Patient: sex M, age 34
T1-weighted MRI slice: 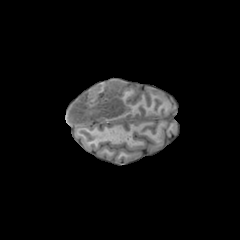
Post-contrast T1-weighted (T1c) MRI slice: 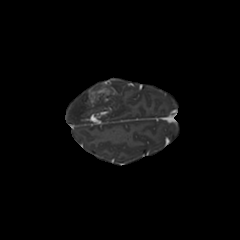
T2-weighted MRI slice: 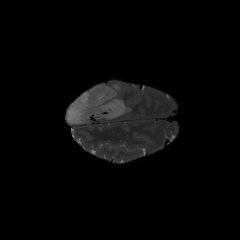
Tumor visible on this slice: yes
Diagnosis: Astrocytoma, IDH-mutant
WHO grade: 4